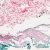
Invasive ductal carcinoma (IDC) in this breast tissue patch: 0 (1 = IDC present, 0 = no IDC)